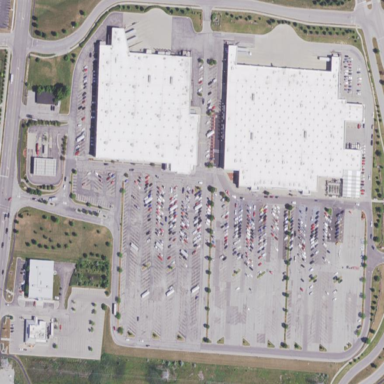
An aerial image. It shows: Retail area.